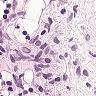
Metastatic tissue present: no